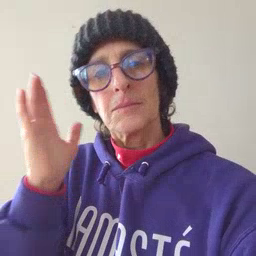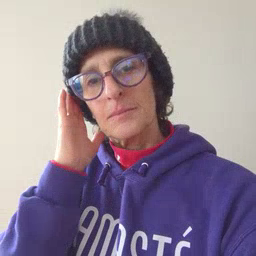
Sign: nap